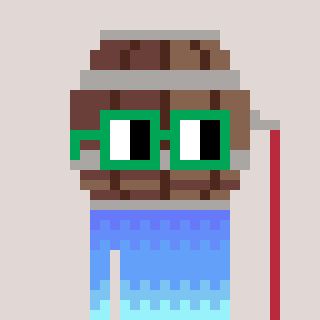
a pixel art character with square green glasses, a wine barrel-shaped head and a darkpink-colored body on a warm background